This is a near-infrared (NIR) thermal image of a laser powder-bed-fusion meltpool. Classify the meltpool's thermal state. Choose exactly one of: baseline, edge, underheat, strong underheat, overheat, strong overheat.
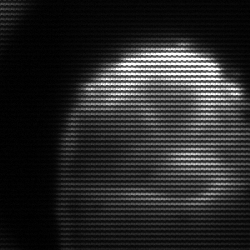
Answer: edge